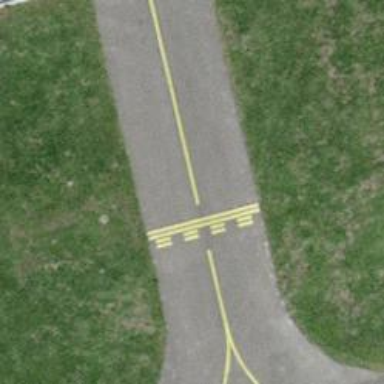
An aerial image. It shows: Taxiway at the airport with asphalt surface.